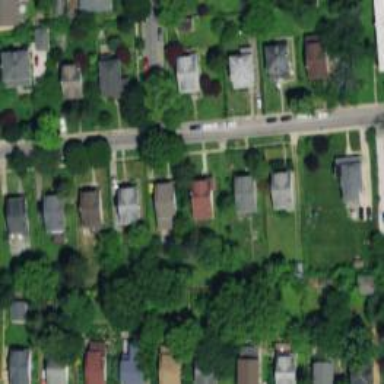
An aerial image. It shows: Neighborhood.